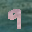
Label: 9